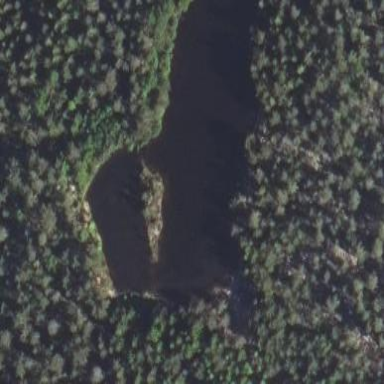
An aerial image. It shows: Pond with natural water.